Current action and preconditions to check: trajectory_clear

Your task: For each precondition in the list above, predict whether it will hold at this action.

Consider the current scene as observed from the mobile robot's camera, and analyze the predicted future states of all dynamic agents (e.g., people, animals, vehicles, or any moving entities) within the NEXT SECOND.

IMPORTANT: Only answer "very likely" if you are absolutely certain—based on strong, clear evidence—that a dynamic agent will violate the precondition in the predicted future state. Do NOT answer "very likely" for unlikely, ambiguous, or low-probability risks.

Ask yourself for each precondition: Is there a high probability, with clear and convincing evidence, that the predicted future states of any dynamic agent will interfere with the predicted future state of the currently executing action within the NEXT SECOND, causing that precondition to fail?

Assess the risk level based on these predictions. Use "likely" or "very likely" if motions create a clear risk of interference.

Use "neutral" or "improbable" if agents are nearby but their predicted paths are clearly diverging or non-conflicting.

Failure Risk Categories: "very improbable", "improbable", "neutral", "likely", "very likely"

Answer Format: Output ONLY the probability_of_failure value from these categories: "very improbable", "improbable", "neutral", "likely", "very likely"

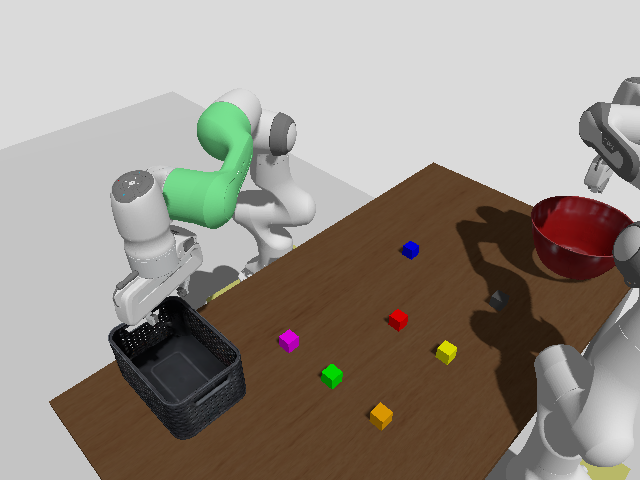

Answer: very improbable